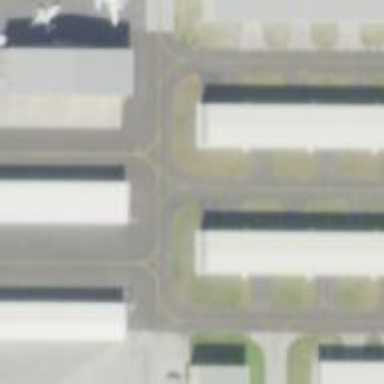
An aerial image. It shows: View of taxiway at the airport.